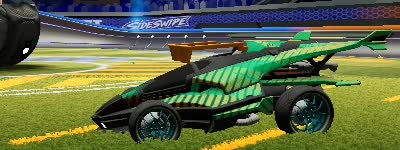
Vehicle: aftershock